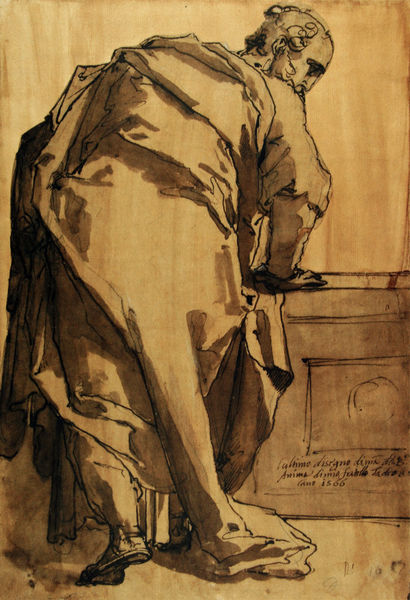
Titel: Apostel in Rückenansicht
Künstler: Taddeo Zuccari
Standort: Oxford
Institution: Ashmolean Museum of Art and Archaeology
Schlagwörter: akt, feder, hand, kopf, mann, schatten, umhang, aquarell, braun, profil, rücken, schwarz, skizze, stützen, tisch, zeichnung, blick, tuch, alt, bart, arm, falten, gesicht, kleidung, gewand, haare, mantel, stehend, locken, helldunkel, bein, schrift, alter mann, studie, sepia, tafel, inschrift, glatze, laviert, tusche, alter, philosoph, fuss, rückenfigur, denker, tinte, kasten, römer, beugen, grab, antik, toga, stützend, gebückt, gelehrter, buckel, abgestützt, heiligen, tuschmaleriei